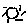
Label: sun